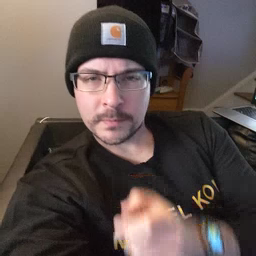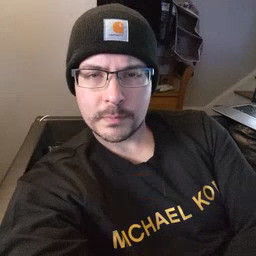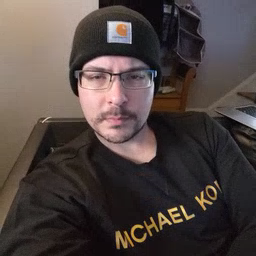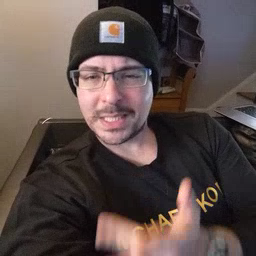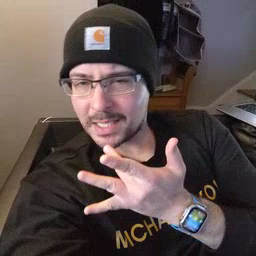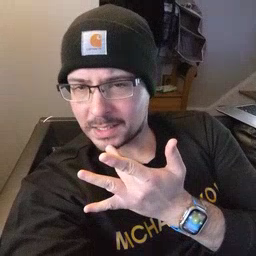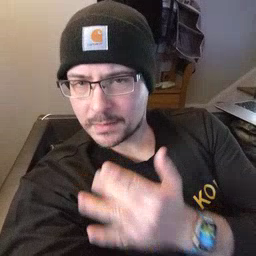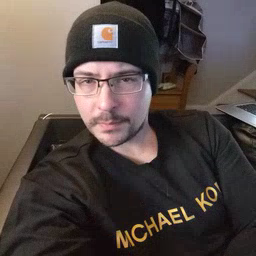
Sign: taste